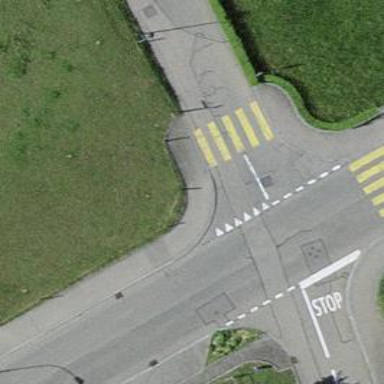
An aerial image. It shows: Zebra crossing on the road.